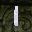
Label: 1